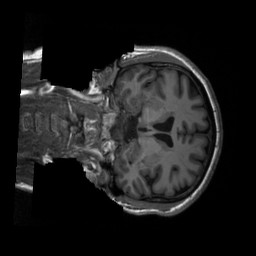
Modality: T1w
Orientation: coronal
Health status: healthy
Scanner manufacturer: siemens
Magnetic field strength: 3 T
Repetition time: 2.3 s
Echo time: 0.00207 s